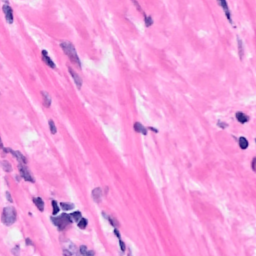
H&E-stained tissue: Breast